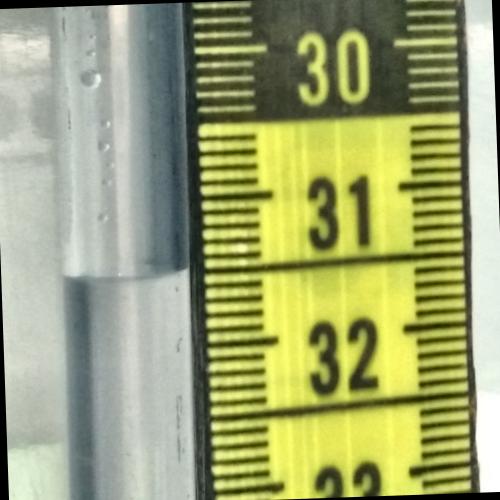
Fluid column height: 31.5 cm